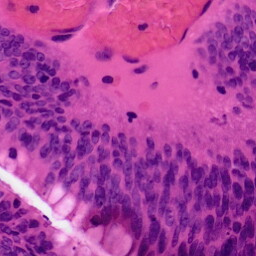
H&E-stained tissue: Colon